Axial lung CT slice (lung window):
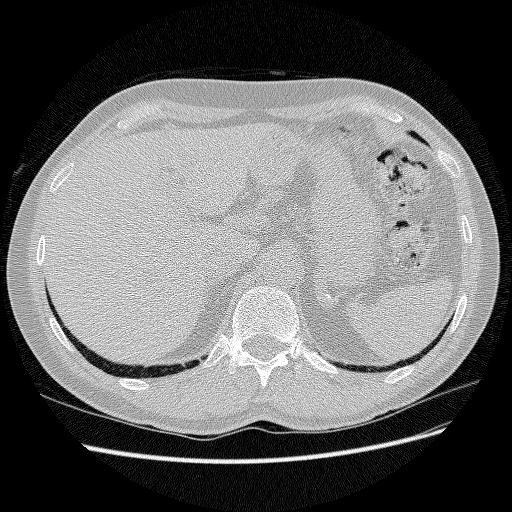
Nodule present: no